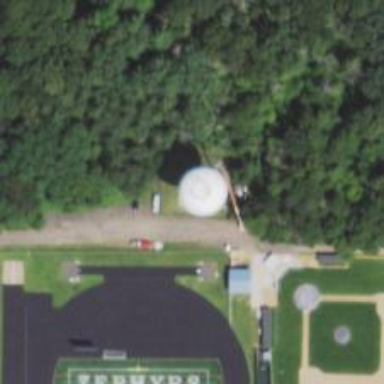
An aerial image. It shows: Water tower that is man-made.